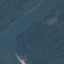
Land use / land cover: River